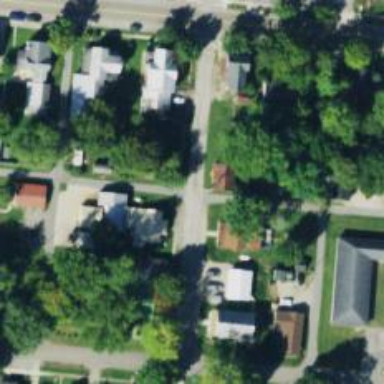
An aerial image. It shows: Alley classified as service road.